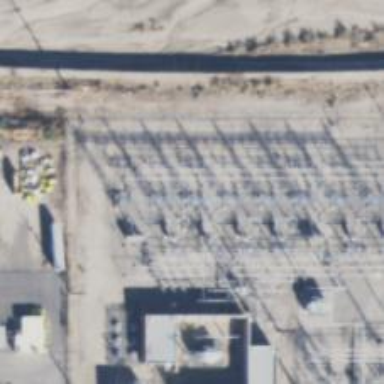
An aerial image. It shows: Switch used for power control.